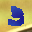
Label: 3